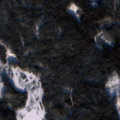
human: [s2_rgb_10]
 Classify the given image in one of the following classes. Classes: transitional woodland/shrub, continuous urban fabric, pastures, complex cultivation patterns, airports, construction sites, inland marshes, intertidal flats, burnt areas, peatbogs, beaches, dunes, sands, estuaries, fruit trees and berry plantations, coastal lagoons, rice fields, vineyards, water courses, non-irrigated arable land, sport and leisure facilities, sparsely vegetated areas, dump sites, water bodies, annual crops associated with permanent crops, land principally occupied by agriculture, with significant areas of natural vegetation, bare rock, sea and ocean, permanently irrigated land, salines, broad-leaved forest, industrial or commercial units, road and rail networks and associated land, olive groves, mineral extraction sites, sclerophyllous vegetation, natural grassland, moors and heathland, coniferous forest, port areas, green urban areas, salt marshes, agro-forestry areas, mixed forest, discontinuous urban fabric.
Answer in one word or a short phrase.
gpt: coniferous forest